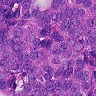
Metastatic tissue present: yes